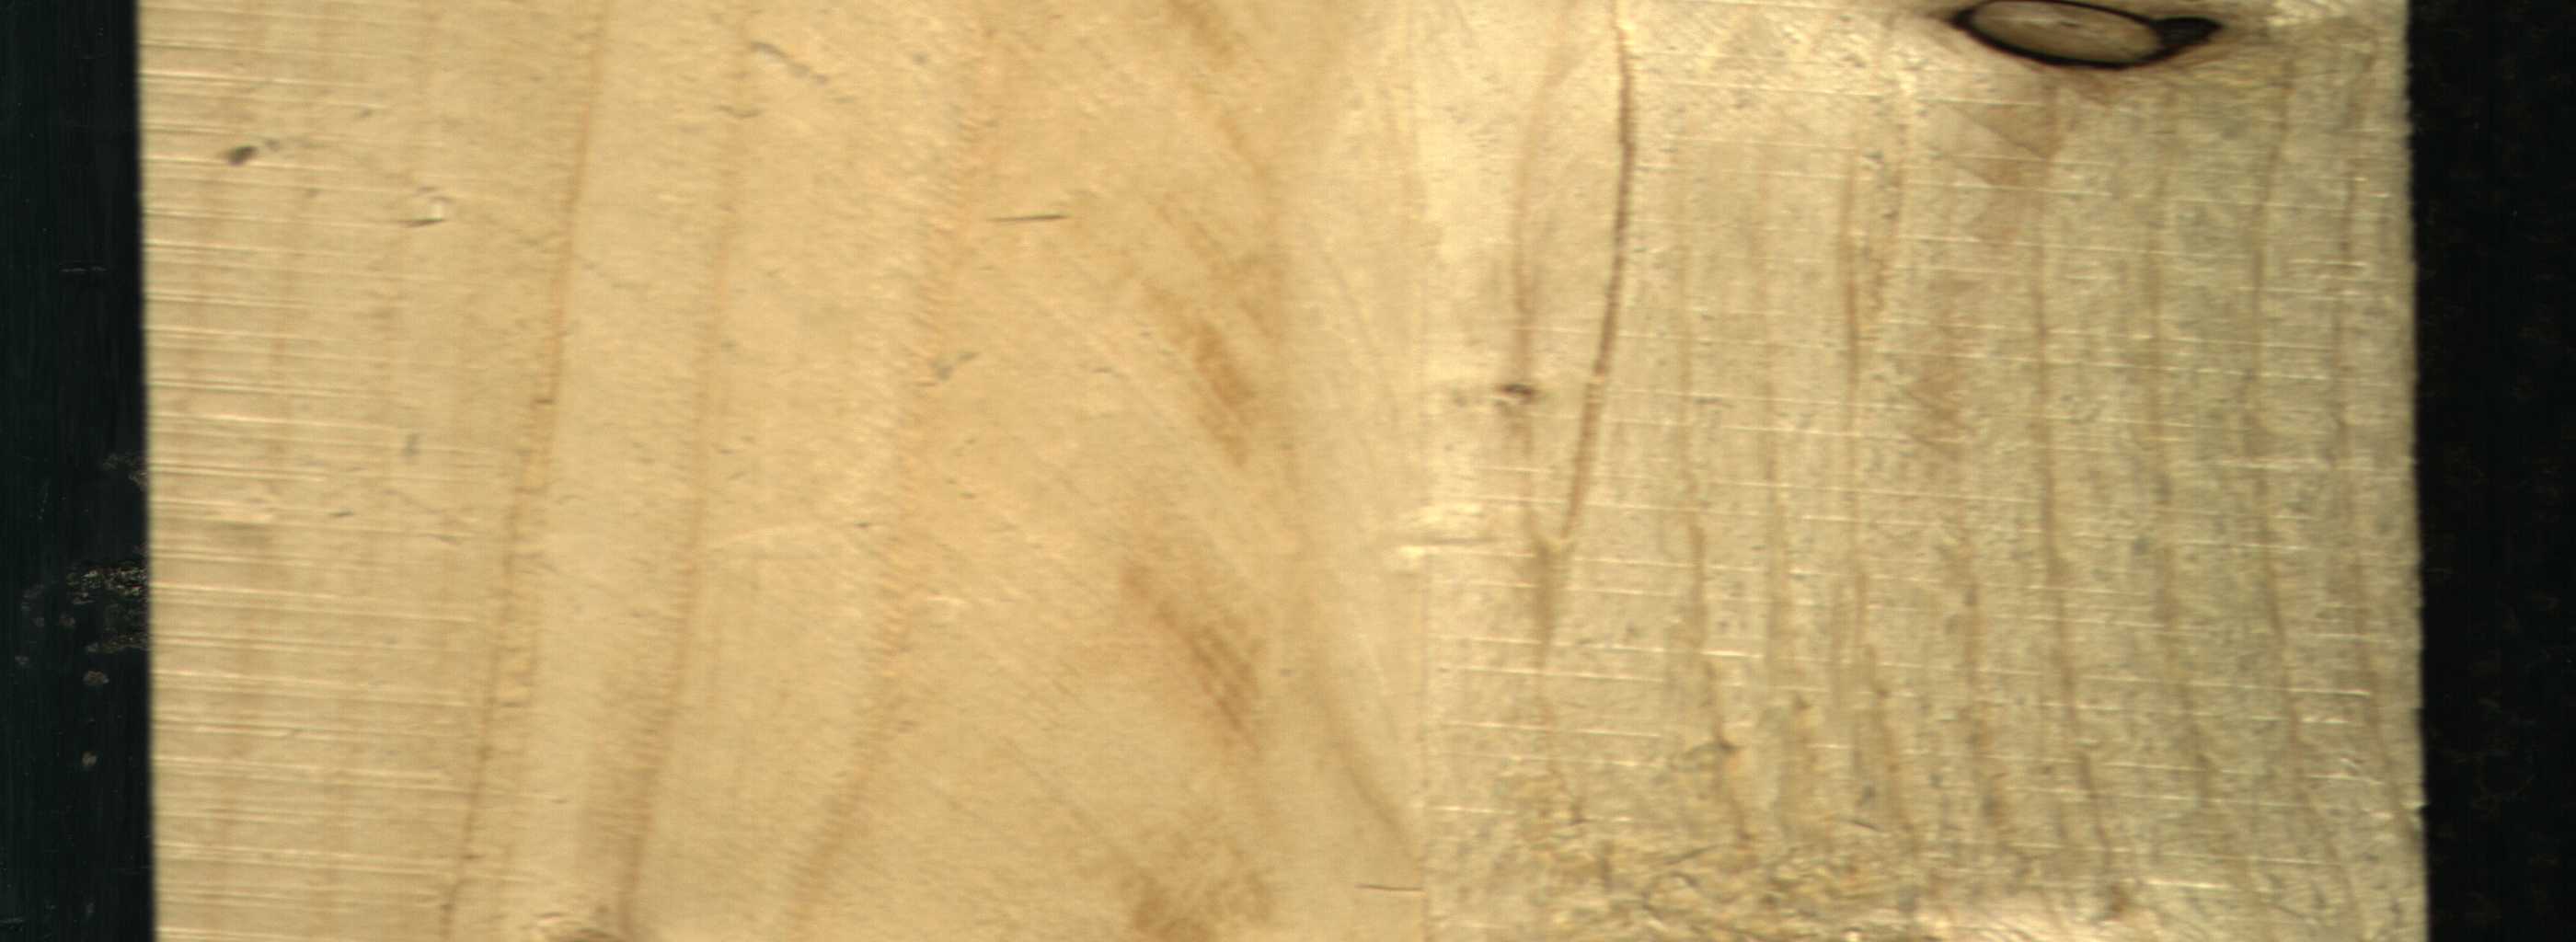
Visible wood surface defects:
Dead_Knot